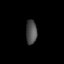
Tissue: lung
Cell type: Endothelial cells
Senescence score: 0.5504
Nuclear area (px): 262
Mean DAPI intensity: 77.958